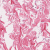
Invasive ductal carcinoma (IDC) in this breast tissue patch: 0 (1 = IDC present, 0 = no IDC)